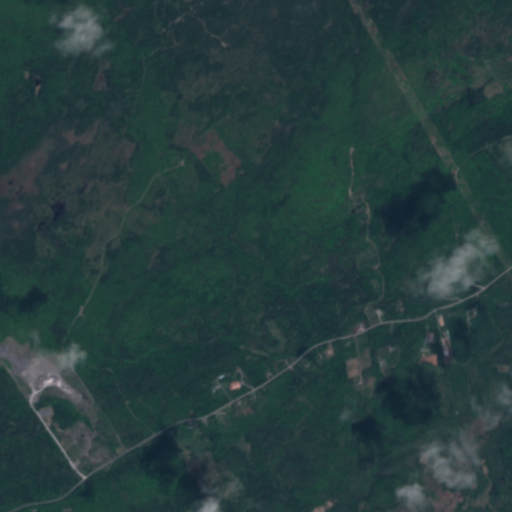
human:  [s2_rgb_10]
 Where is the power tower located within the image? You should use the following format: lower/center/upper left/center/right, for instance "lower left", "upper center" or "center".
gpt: The power tower is located in the upper right of the image.
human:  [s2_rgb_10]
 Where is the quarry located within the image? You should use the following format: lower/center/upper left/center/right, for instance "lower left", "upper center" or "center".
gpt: The quarry is located in the lower left of the image.
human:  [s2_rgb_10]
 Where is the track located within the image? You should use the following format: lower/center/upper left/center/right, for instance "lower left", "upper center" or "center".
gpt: The track is located in the lower right of the image.
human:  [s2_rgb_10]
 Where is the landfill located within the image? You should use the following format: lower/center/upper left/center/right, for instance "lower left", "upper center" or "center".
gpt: There is no landfill in the image.